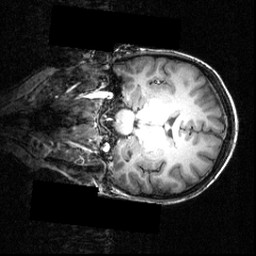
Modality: T1w
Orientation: coronal
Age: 16
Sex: female
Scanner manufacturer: siemens
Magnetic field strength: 3.951 T
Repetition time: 1.5 s
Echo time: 0.00335 s